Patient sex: F
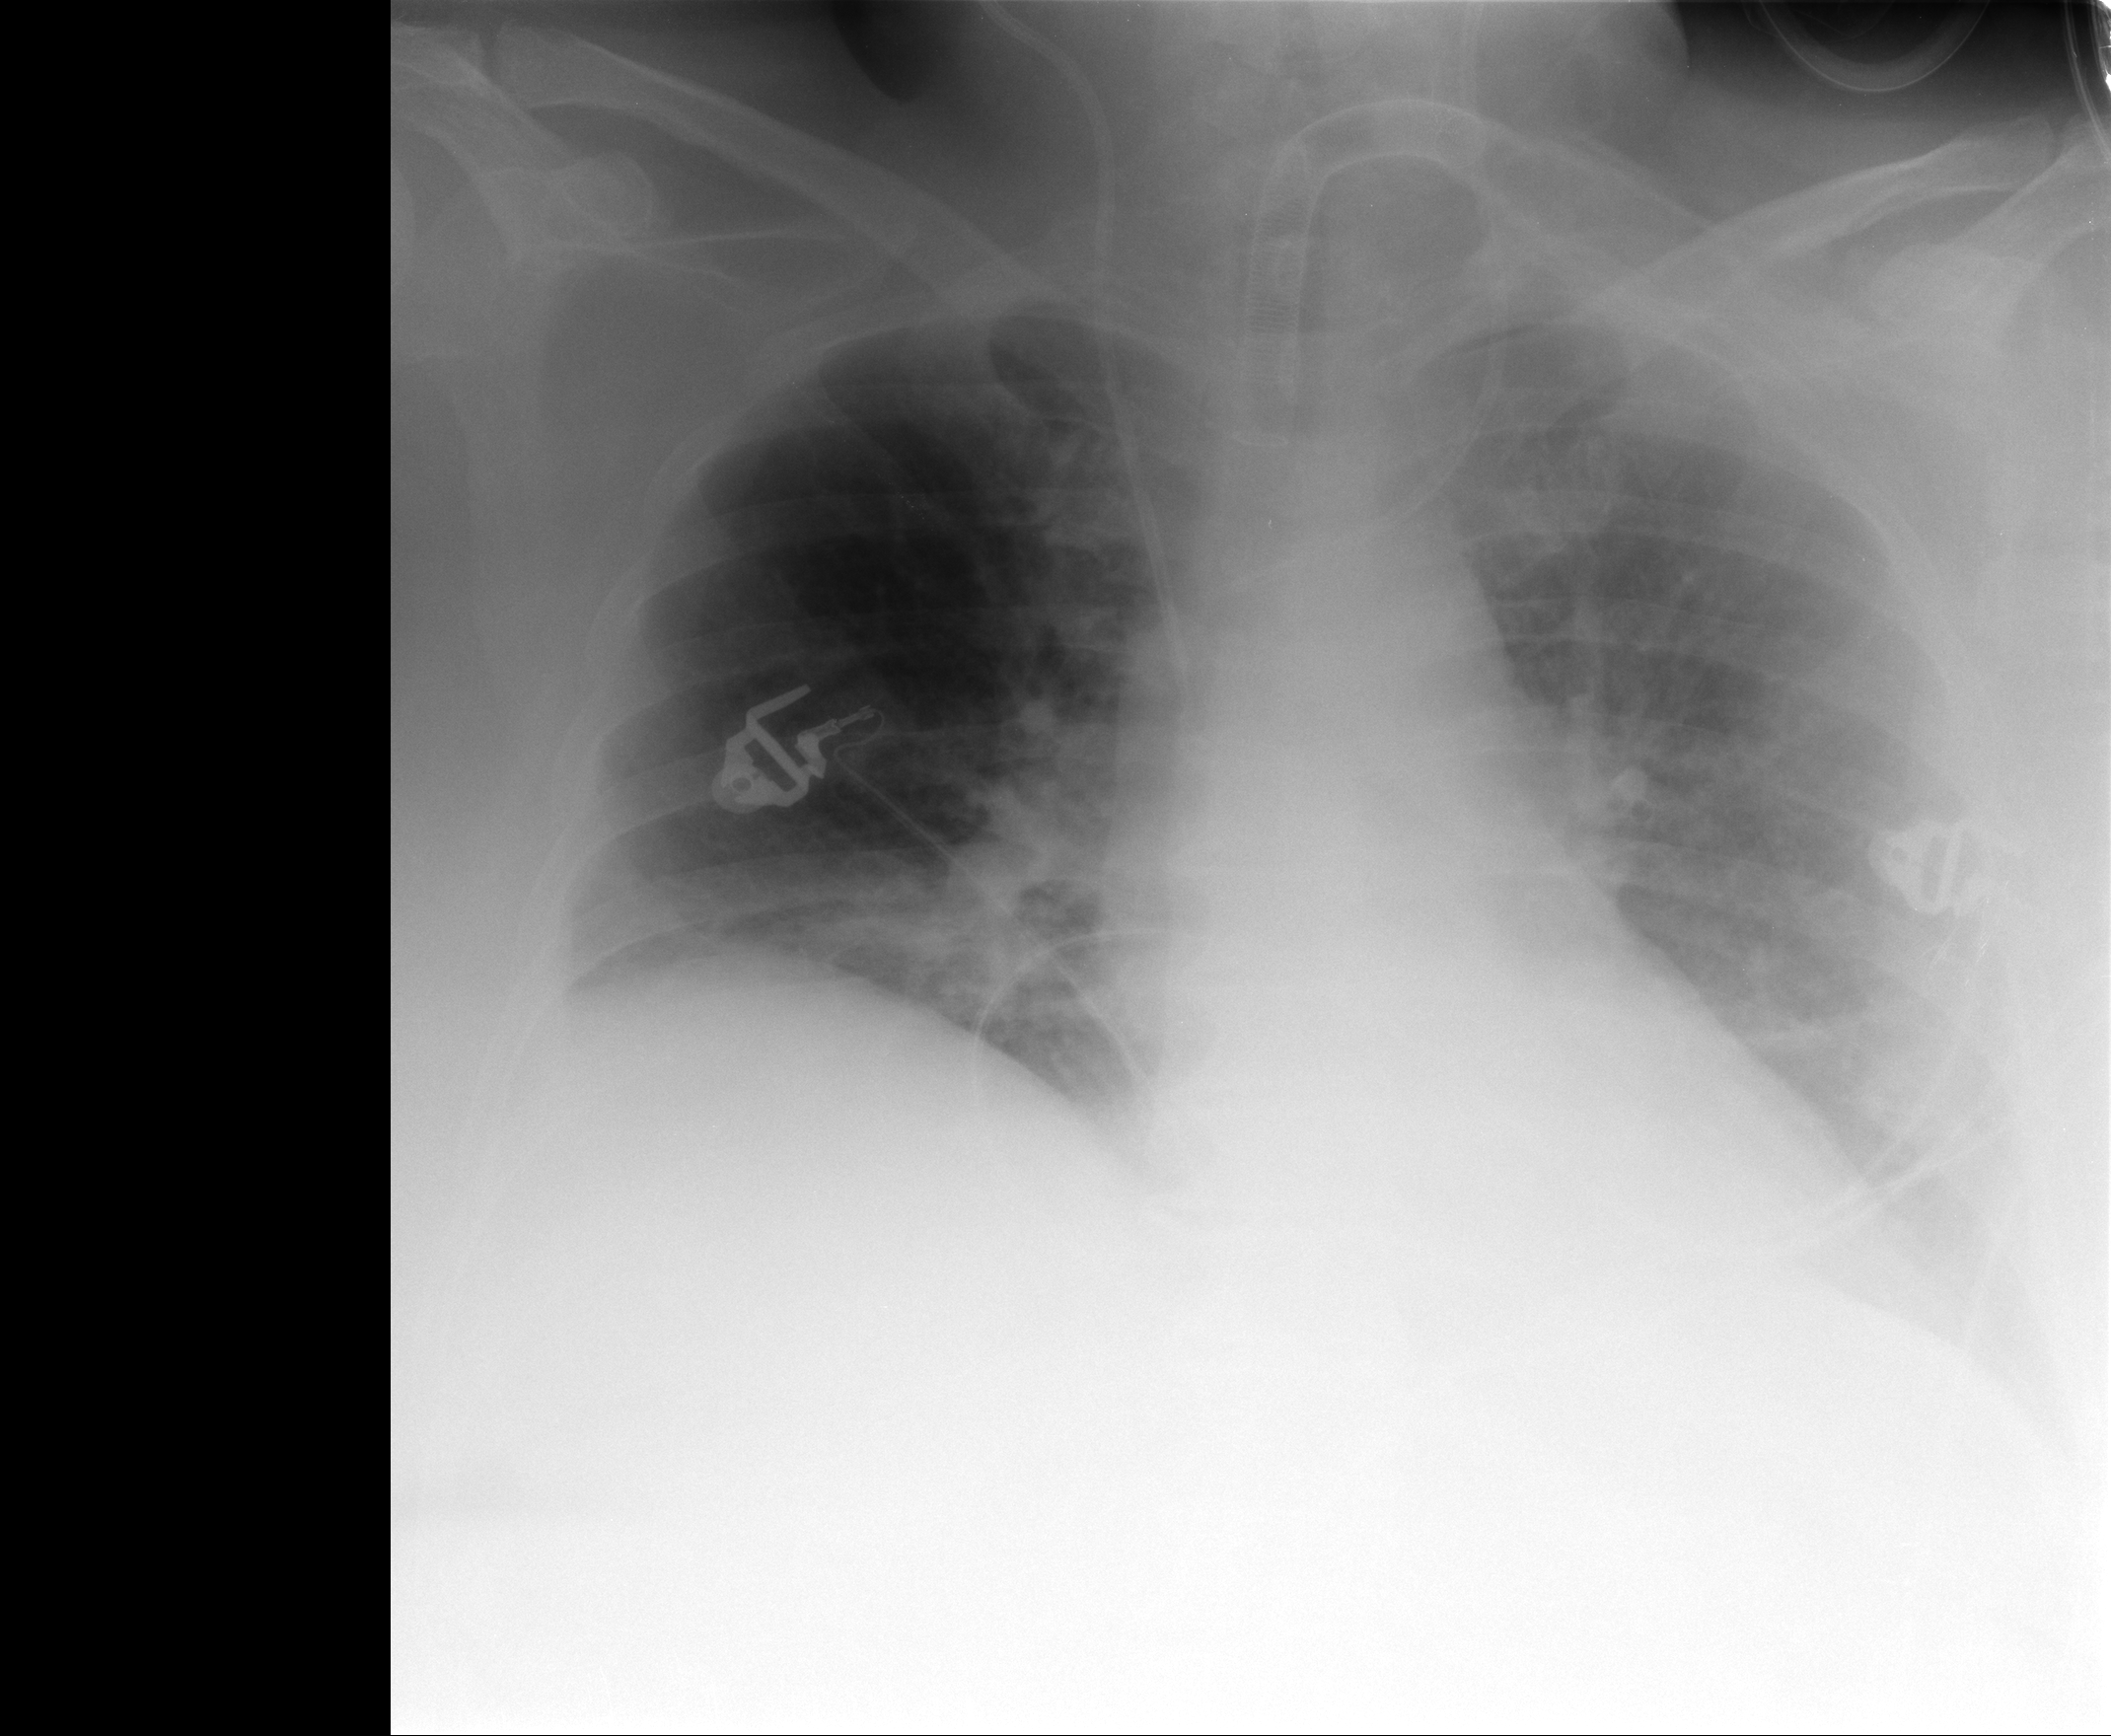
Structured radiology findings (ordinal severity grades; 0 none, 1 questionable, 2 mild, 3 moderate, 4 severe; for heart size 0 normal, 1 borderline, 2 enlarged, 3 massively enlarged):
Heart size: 0
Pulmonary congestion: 2
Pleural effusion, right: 1
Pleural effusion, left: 1
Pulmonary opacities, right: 0
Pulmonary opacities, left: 1
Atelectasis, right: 2
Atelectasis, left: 2